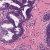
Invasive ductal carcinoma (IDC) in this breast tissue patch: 0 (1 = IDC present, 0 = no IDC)